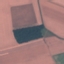
Label: AnnualCrop